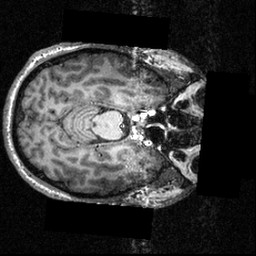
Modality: T1w
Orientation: axial
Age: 23
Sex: male
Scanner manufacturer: siemens
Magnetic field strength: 3.951 T
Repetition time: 1.5 s
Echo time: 0.00335 s